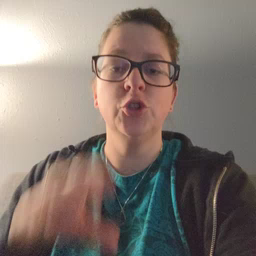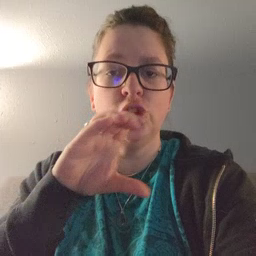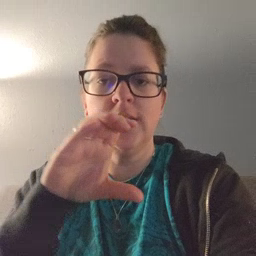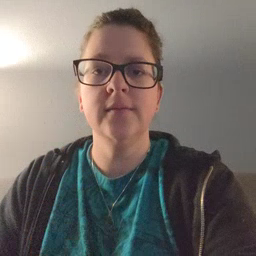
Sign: chocolate